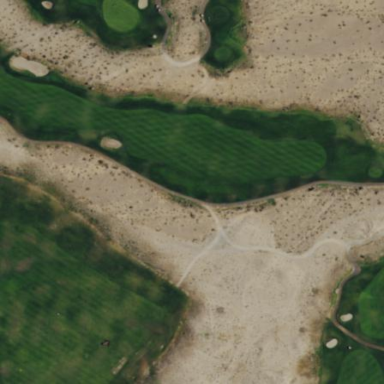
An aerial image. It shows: Area of rough grass used for golf.